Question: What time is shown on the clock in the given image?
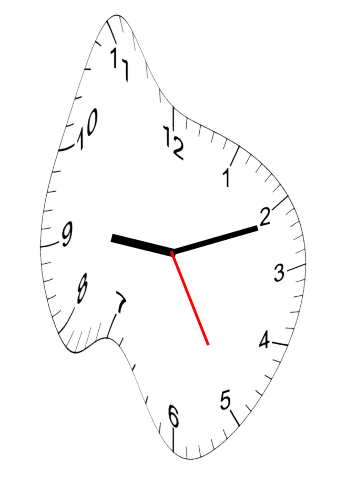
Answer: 09:11:25